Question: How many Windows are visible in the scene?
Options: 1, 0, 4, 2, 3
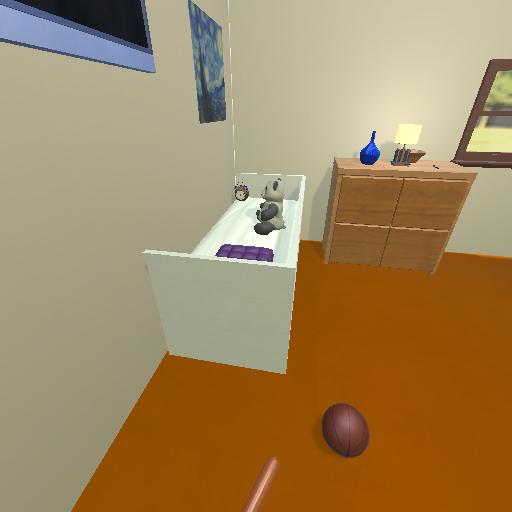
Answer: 1